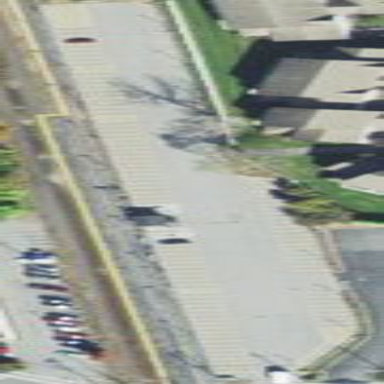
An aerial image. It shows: Asphalt parking area with park and ride facilities.